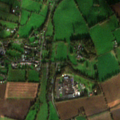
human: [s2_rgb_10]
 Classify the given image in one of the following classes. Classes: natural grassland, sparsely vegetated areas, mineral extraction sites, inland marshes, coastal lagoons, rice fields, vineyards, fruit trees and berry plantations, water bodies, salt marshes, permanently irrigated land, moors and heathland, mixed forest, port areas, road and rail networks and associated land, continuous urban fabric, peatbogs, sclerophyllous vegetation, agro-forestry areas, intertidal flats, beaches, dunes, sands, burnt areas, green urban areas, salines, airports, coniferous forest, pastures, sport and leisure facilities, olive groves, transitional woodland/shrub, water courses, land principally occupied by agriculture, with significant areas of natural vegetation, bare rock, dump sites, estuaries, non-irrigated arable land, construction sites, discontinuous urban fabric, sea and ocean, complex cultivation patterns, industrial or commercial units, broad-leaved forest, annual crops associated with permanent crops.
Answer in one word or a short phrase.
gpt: discontinuous urban fabric, non-irrigated arable land, pastures